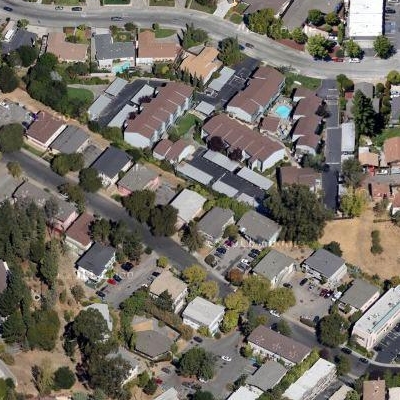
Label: Resident